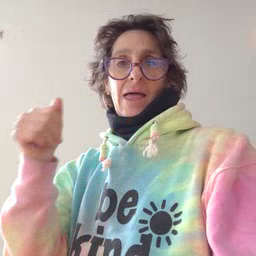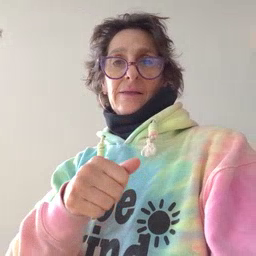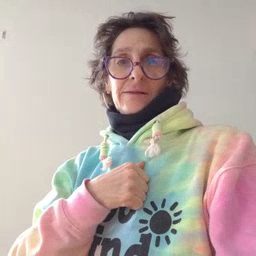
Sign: hide